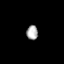
Tissue: prostate
Cell type: Fibroblasts
Senescence score: 0.7467
Nuclear area (px): 162
Mean DAPI intensity: 170.685